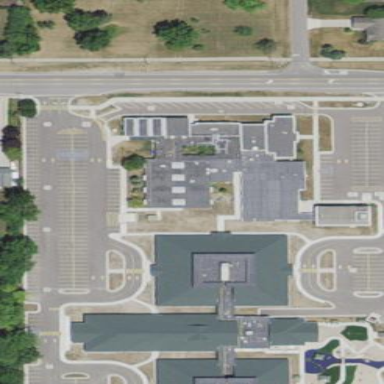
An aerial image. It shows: Kindergarten building.